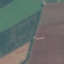
Land use / land cover: AnnualCrop